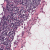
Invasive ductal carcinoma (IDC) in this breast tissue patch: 0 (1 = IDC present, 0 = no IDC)